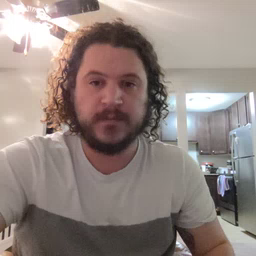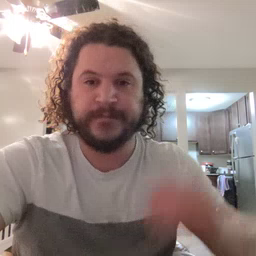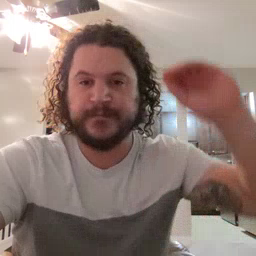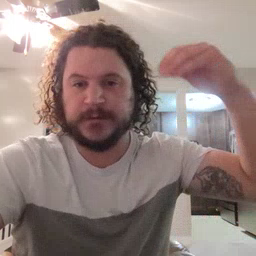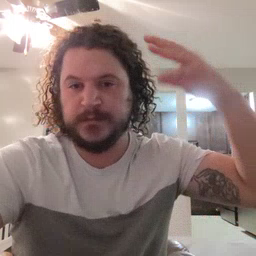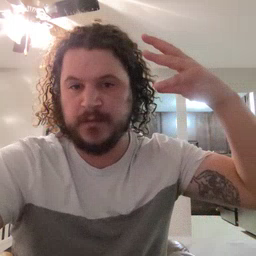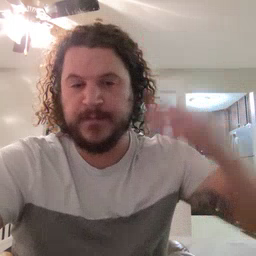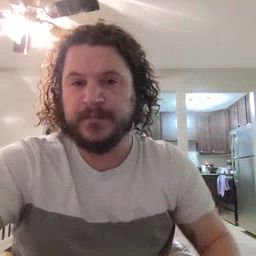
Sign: sun